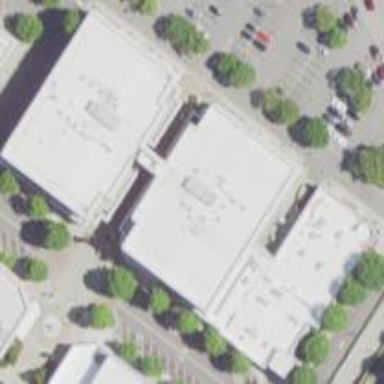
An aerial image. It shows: Commercial building.